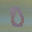
Label: 0